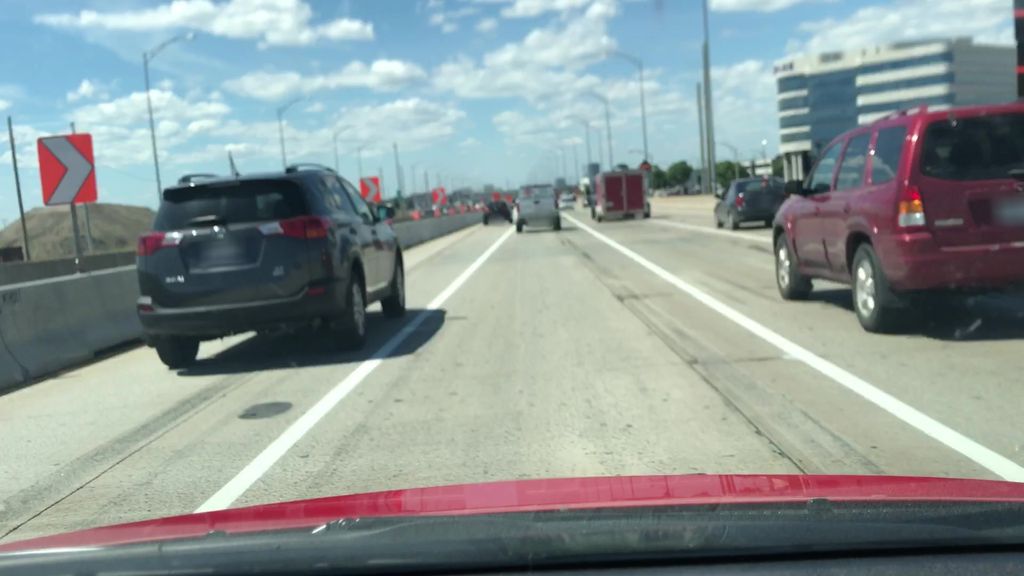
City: montreal